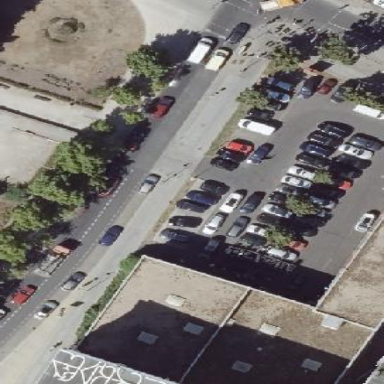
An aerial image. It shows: Commercial building.